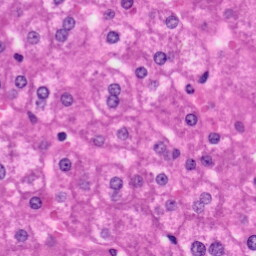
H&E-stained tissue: Liver